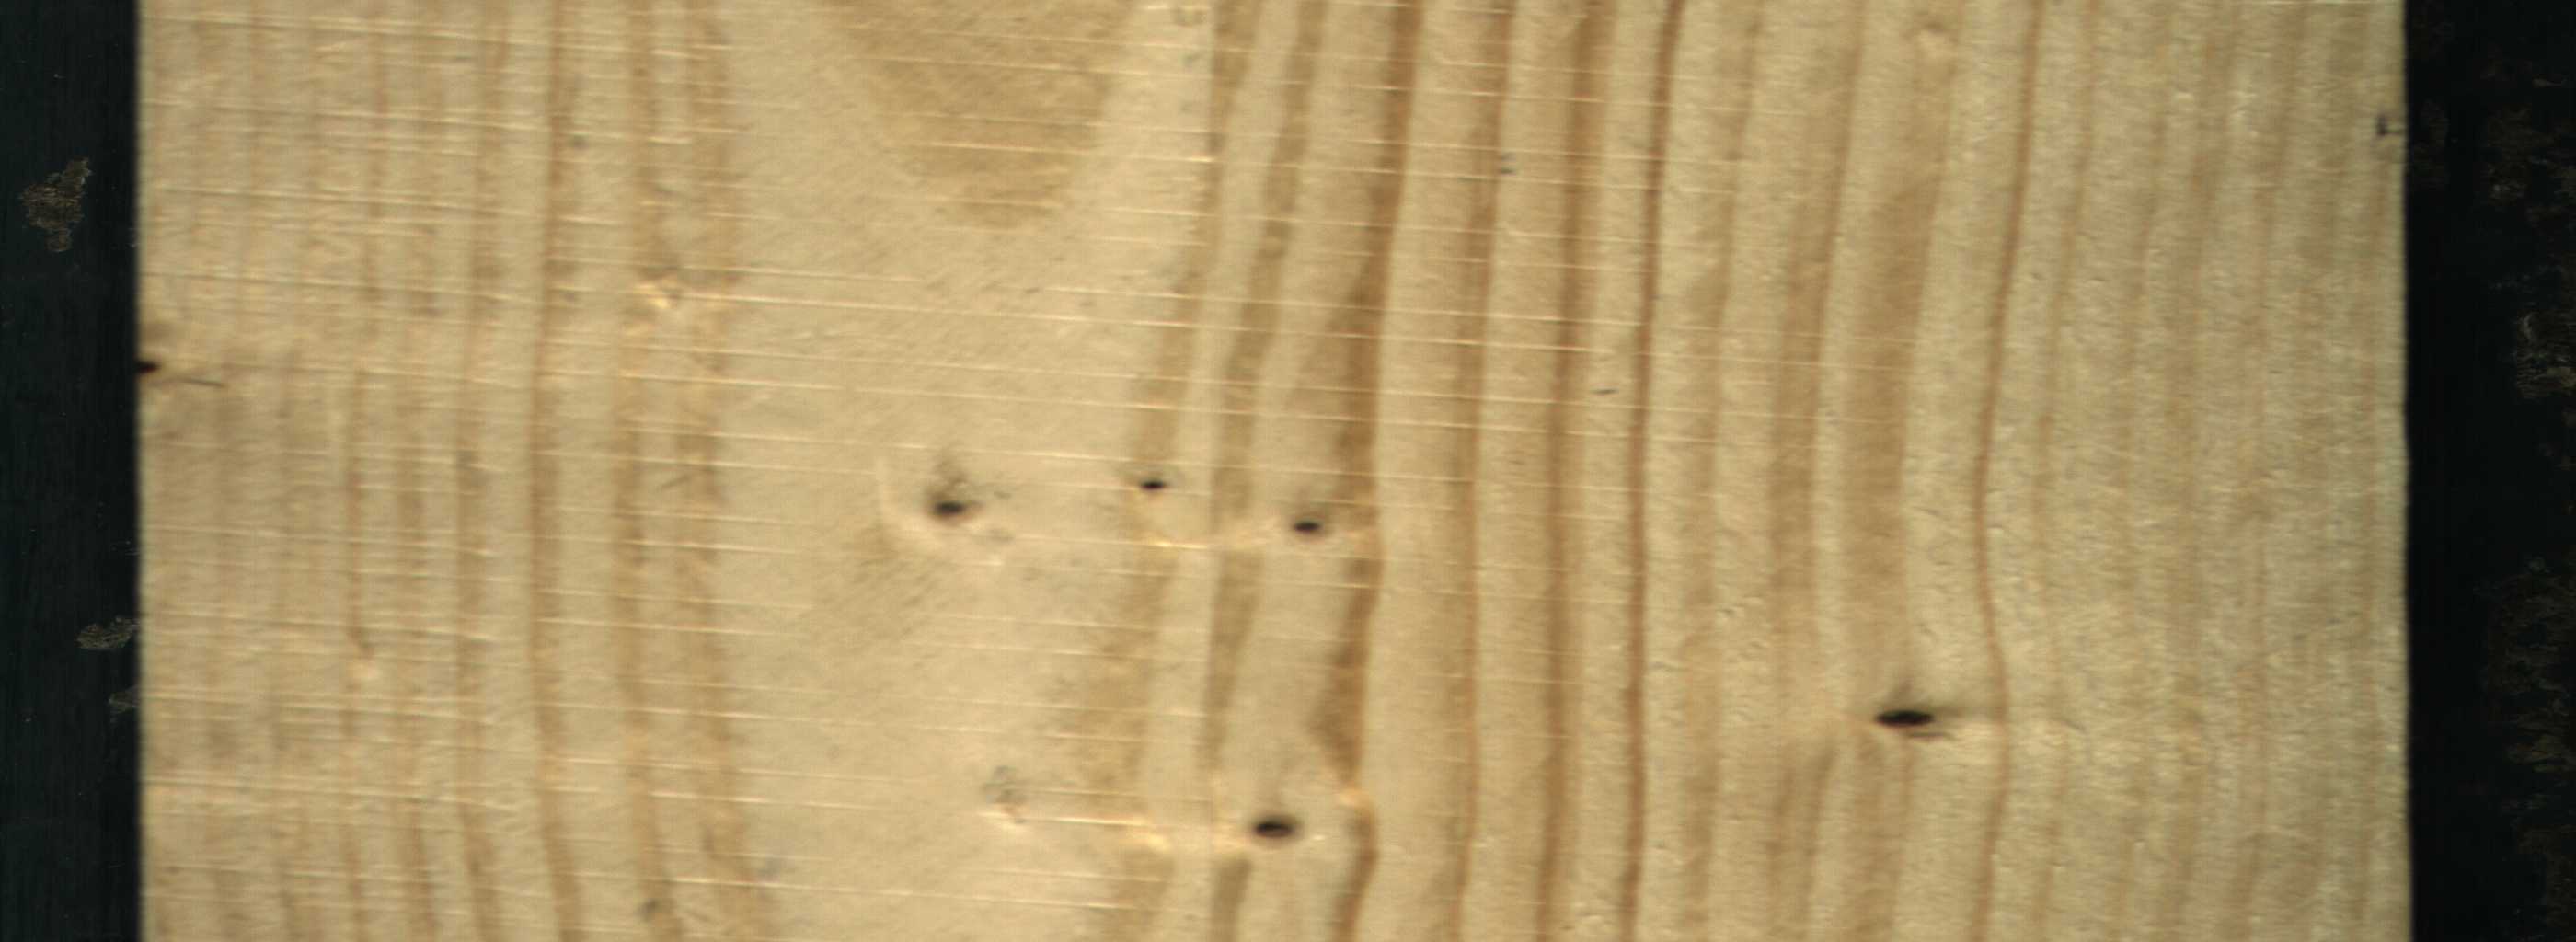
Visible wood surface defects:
Knot_missing
Dead_Knot
Dead_Knot
Dead_Knot
Dead_Knot
Dead_Knot